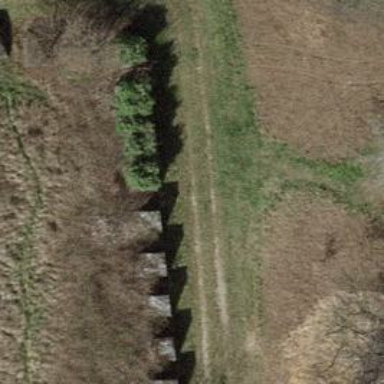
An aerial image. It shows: Block barrier.